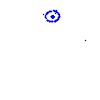
Particle: pion